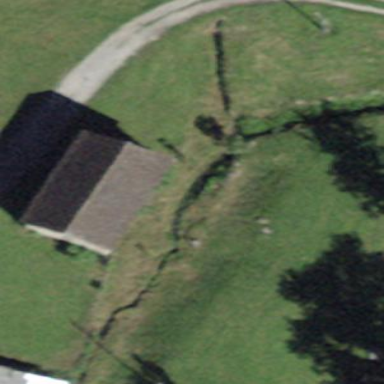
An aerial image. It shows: Cabin.